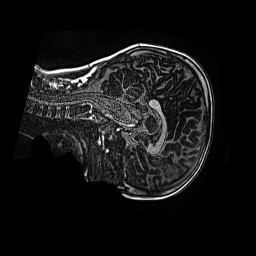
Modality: MP2RAGE
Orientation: sagittal
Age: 10
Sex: male
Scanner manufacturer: siemens
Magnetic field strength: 3 T
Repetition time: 4 s
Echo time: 0.00299 s